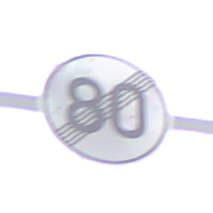
Verkehrszeichen: EndeGeschwindigkeit80
Umgebung: Outdoor, Nature
Tageszeit: MorningAfternoon
Wetter: PartlyCloudy
Licht: Natural
Jahreszeit: NotSpecified
Kontrast: LowContrast